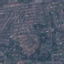
Land use / land cover: Residential